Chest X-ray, PA view. Patient: 55 years old, sex M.
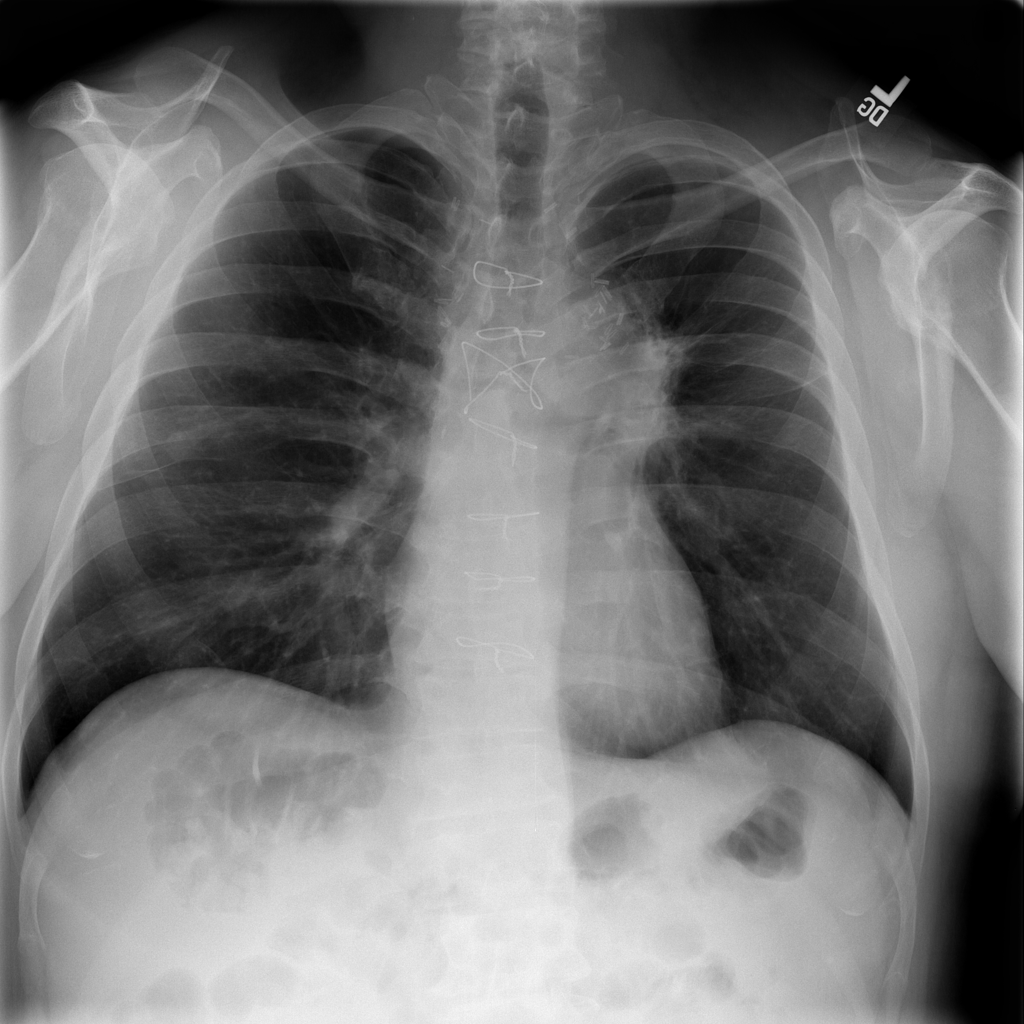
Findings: Mass